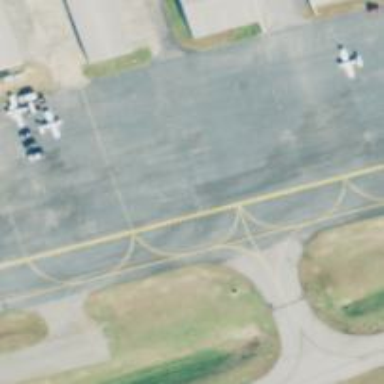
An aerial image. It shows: View of taxiway at the airport.